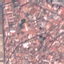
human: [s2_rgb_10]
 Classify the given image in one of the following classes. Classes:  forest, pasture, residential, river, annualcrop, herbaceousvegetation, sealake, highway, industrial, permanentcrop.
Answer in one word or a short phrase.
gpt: Residential